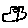
Label: car